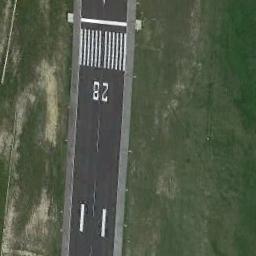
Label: runway